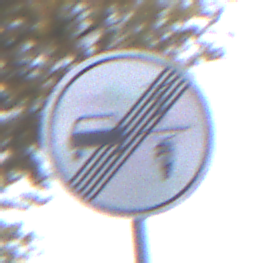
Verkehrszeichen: EndeVerbotUeberholenEinspurigeFahrzeuge
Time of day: MorningAfternoon
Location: Outdoor (Urban)
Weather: Overcast
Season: NotSpecified
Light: Natural